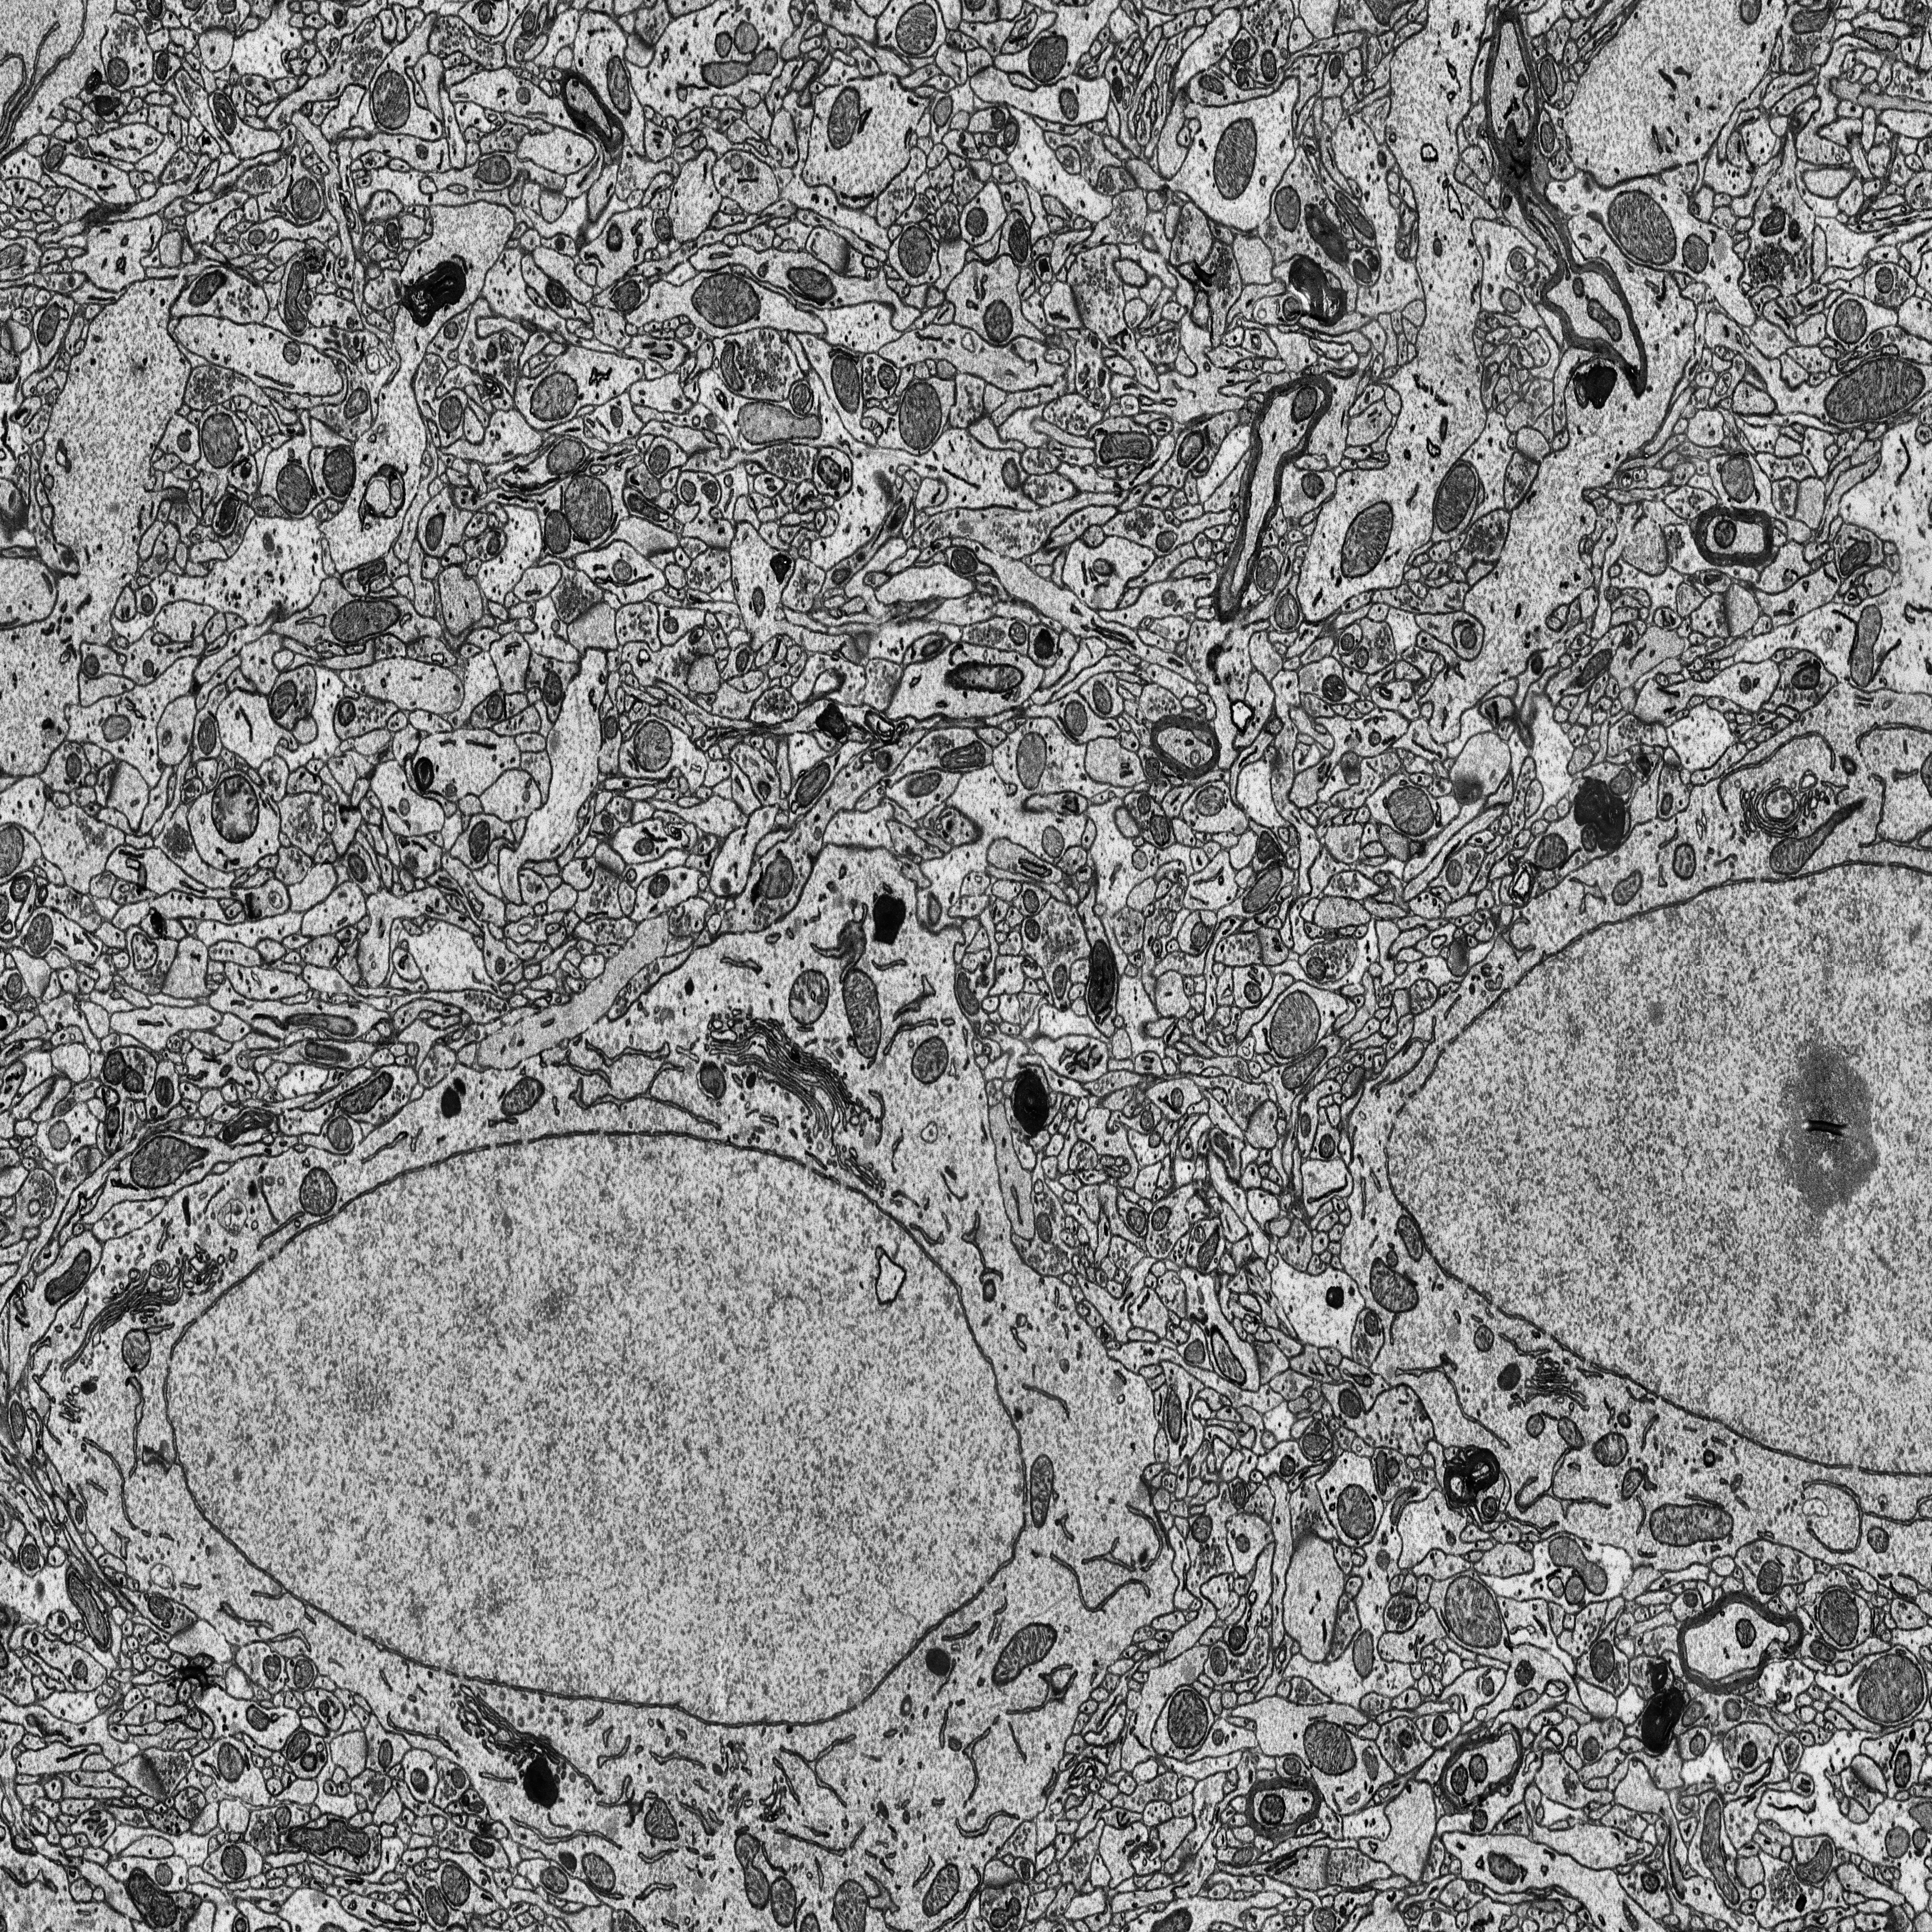
Electron microscopy slice of rat cortex tissue
Slice depth (z): 336
Mitochondria instances in slice: 370